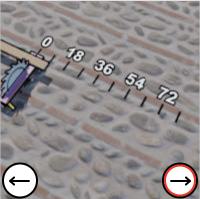
Task: length
Answer: 9
First scale value: 18.0